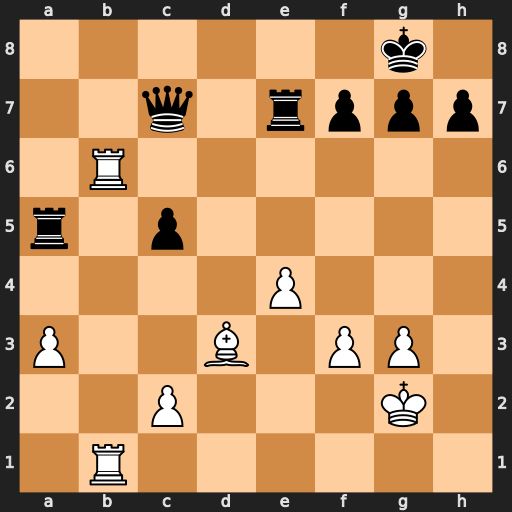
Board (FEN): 6k1/2q1rppp/1R6/r1p5/4P3/P2B1PP1/2P3K1/1R6
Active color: w
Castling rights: -
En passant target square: -
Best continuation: Rb8+ Qxb8 Rxb8+ Re8 Rxe8#